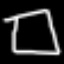
Label: square